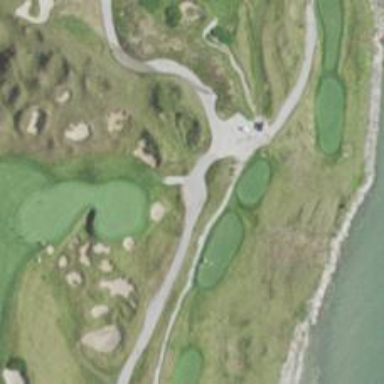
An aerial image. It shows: Service road designated as golf cart path.